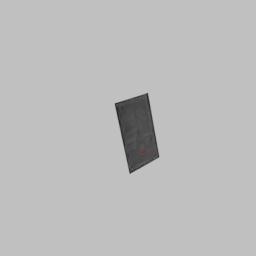
Label: decoration